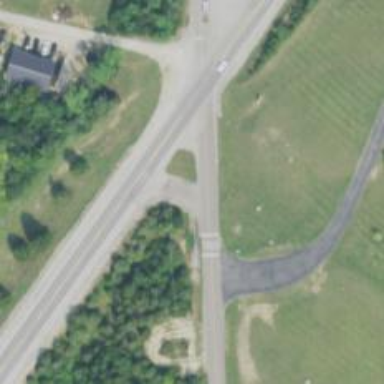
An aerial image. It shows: Primary link highway.